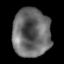
Tissue: lung
Cell type: Fibroblasts
Senescence score: 0.1693
Nuclear area (px): 1790
Mean DAPI intensity: 106.295